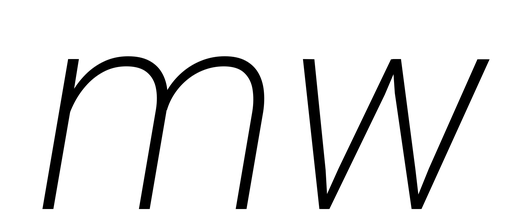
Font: Roboto-Italic_ExtraLight_Italic